Field crop: tomato
Growth stage: 1
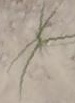
Species: cyperus